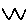
Label: zigzag